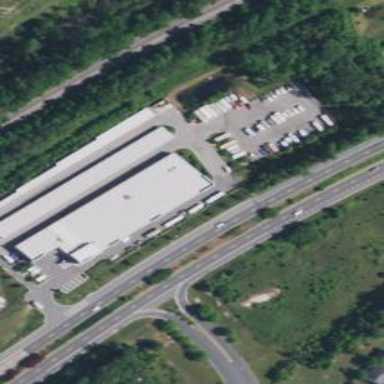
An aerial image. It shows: Building housing storage rental shop.